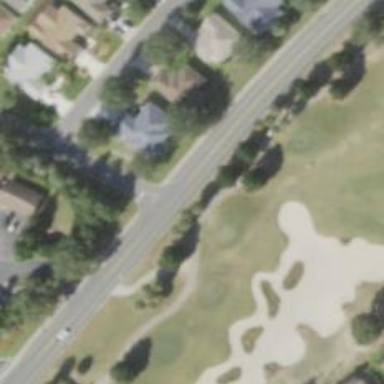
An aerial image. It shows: Path for golf carts.